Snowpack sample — Buffalo Mountain, Silverthorne, Colorado, USA (1/25/25, 10:11 AM MST)
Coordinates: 39.6222, -106.1139
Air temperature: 22 °F
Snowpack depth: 110 cm
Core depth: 20 cm
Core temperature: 48.2 °F
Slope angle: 12°, slope face: 102°
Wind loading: high
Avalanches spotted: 0
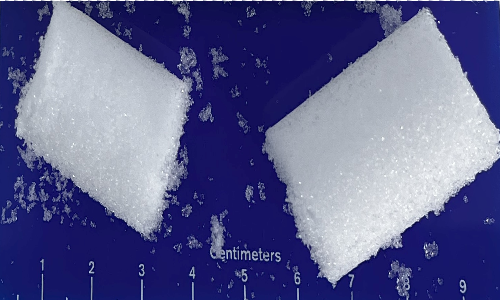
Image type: core
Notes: No avalanches nearby, collected on the outskirts of a fire break 15 meters from the treeline, on way to Buffalo and Red Mountain